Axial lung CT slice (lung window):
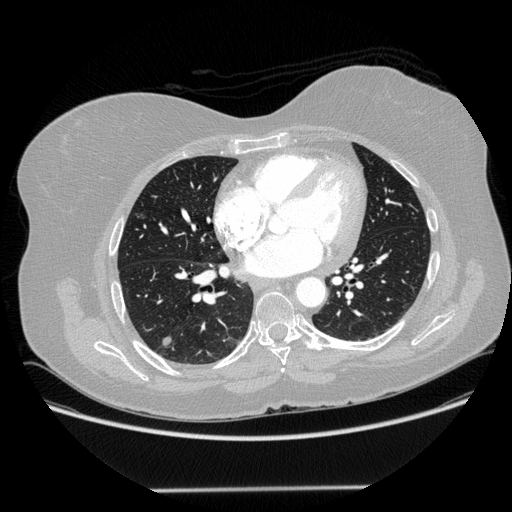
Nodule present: yes
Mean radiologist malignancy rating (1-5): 3